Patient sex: M
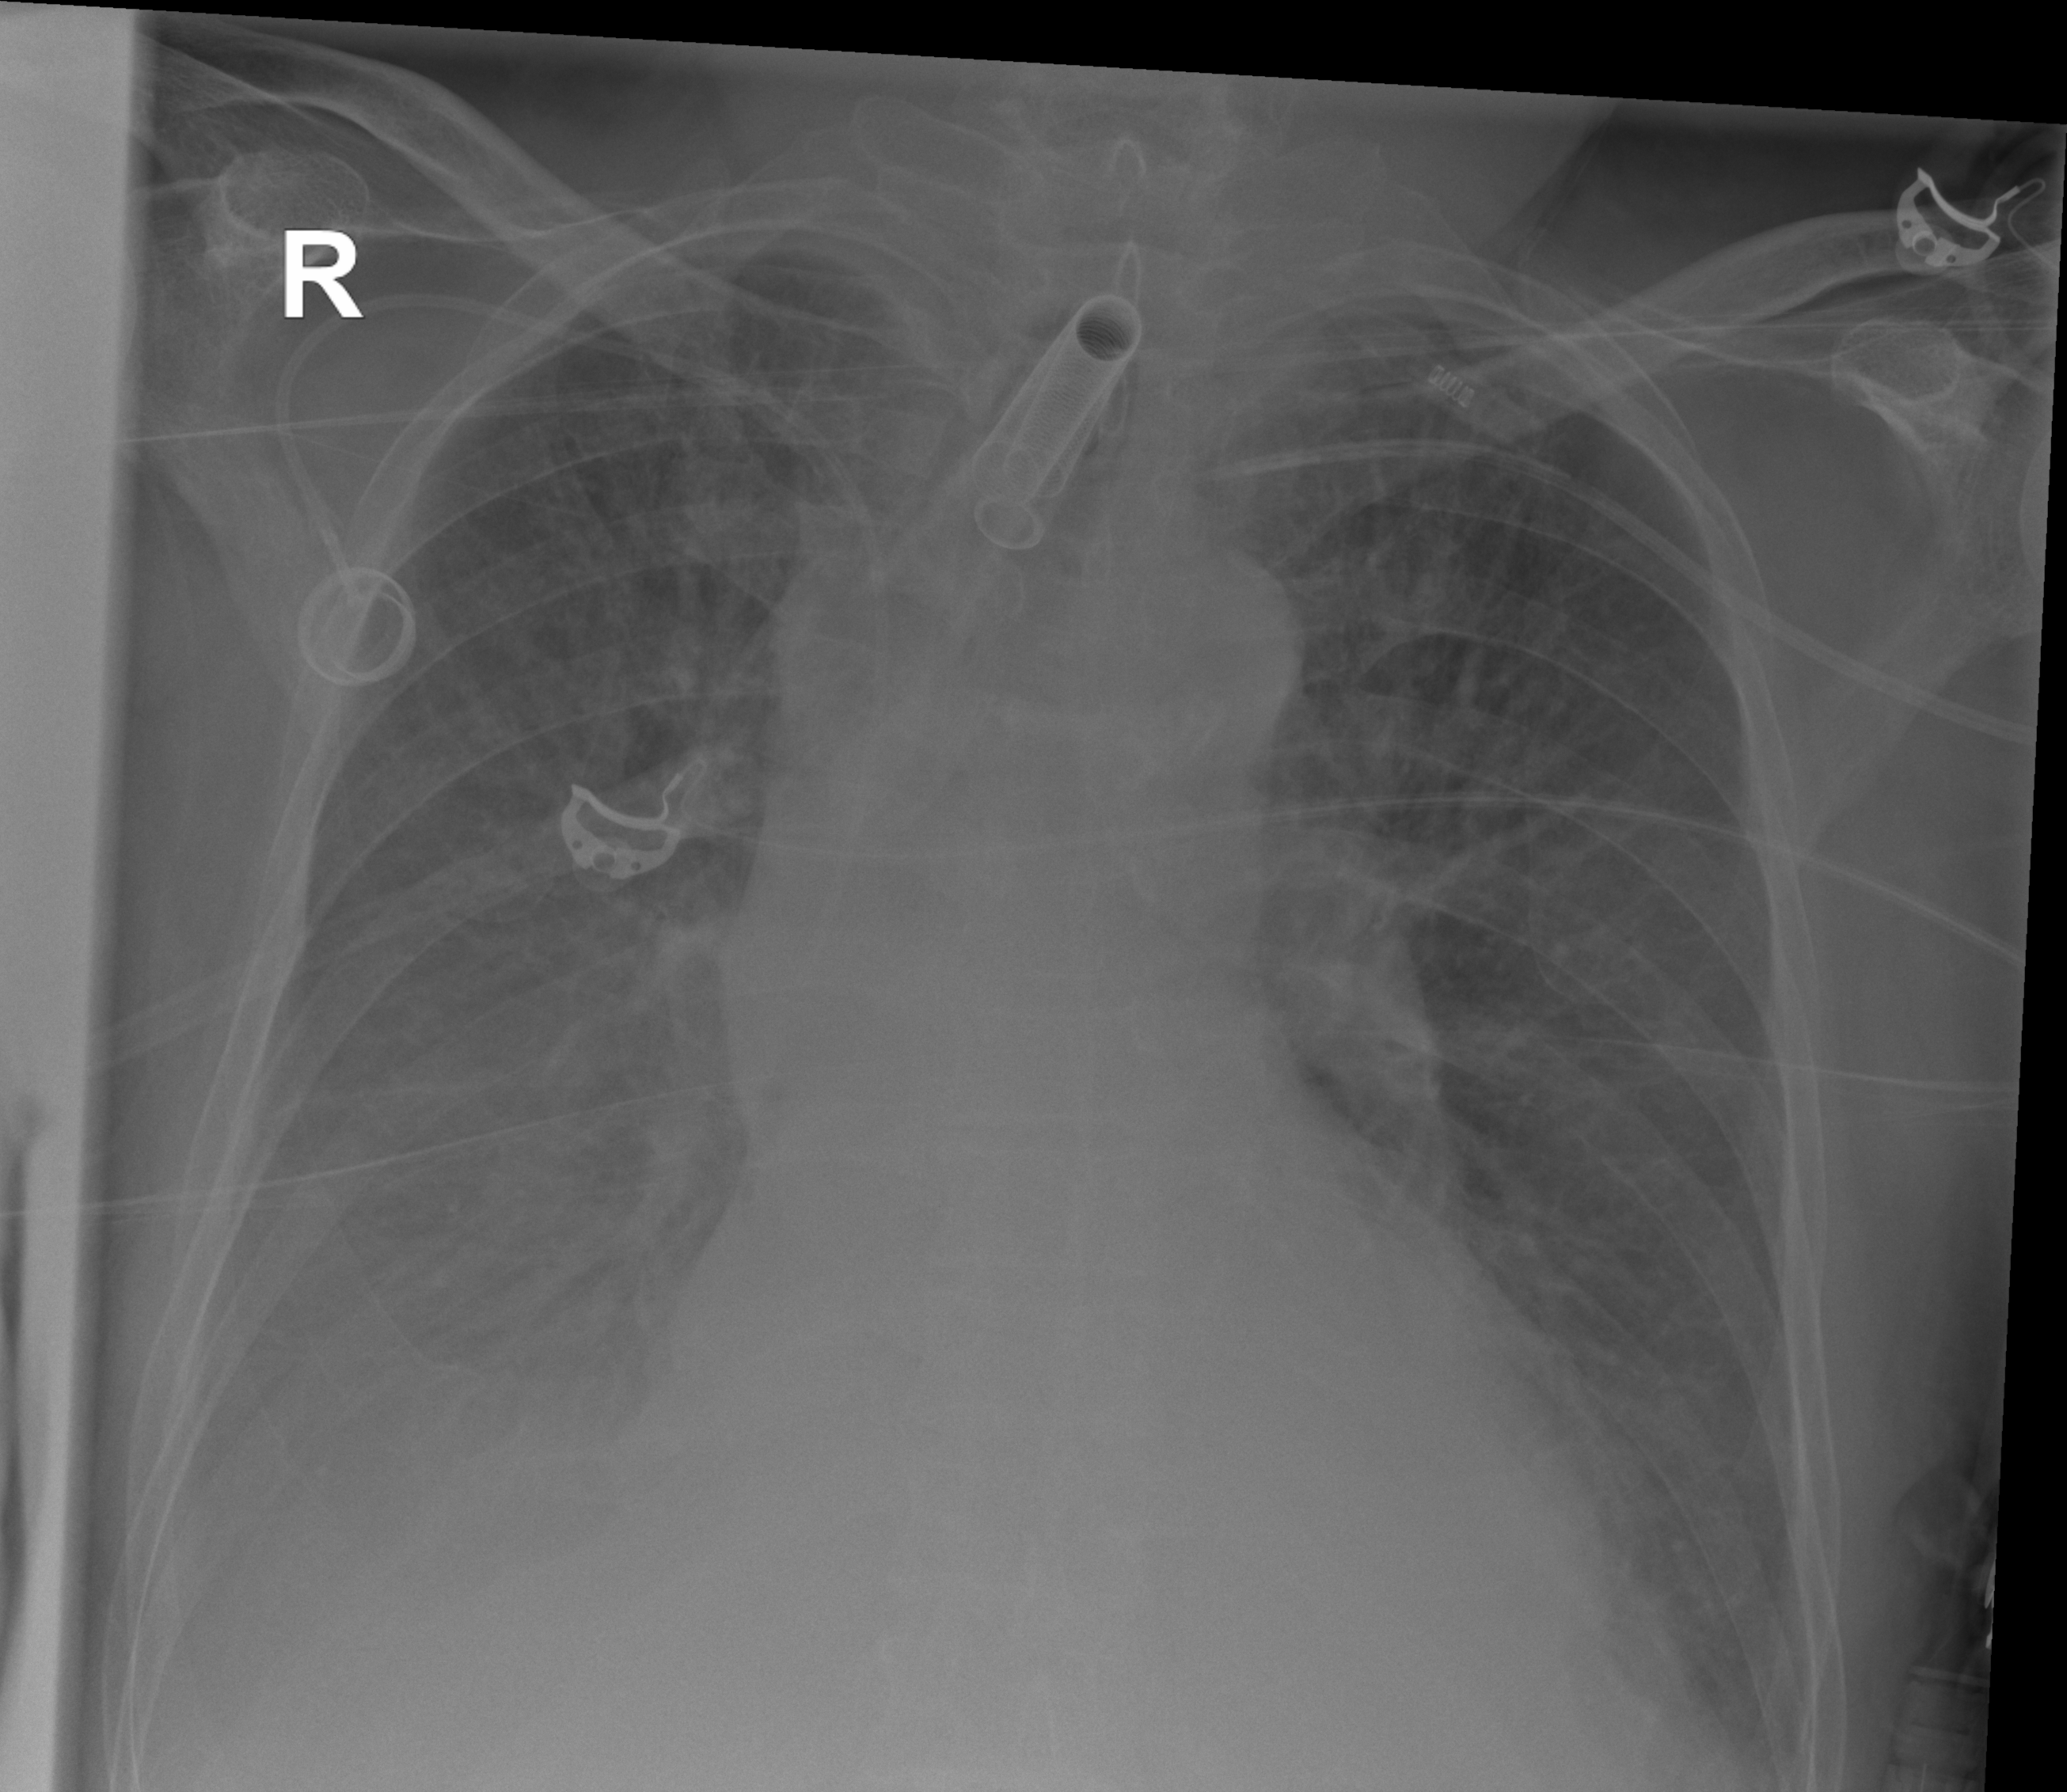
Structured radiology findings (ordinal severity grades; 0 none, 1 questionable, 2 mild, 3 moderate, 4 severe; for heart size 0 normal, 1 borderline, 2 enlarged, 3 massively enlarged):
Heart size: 0
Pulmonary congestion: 2
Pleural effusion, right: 3
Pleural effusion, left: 0
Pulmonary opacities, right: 0
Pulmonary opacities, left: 0
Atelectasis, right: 3
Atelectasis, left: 0